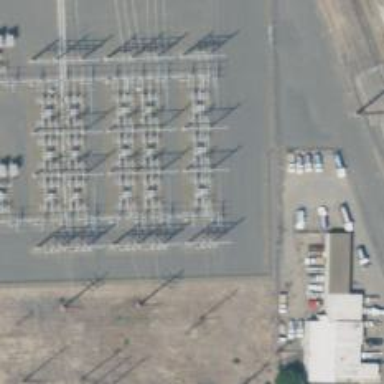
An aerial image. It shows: Switch for power supply.